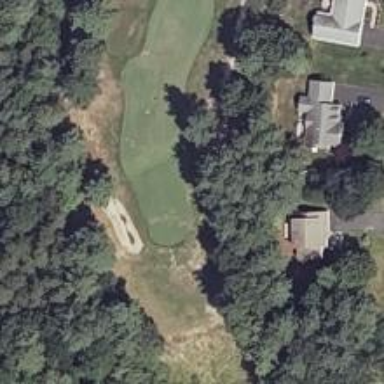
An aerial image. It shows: Golf hole.